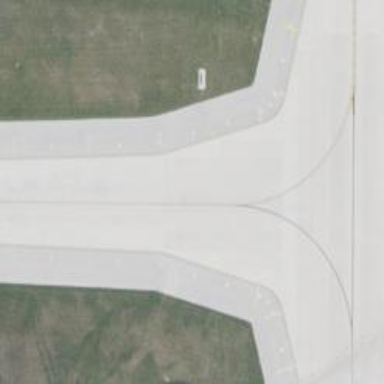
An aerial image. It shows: View of taxiway at the airport.